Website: walmart
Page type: customer-info-address
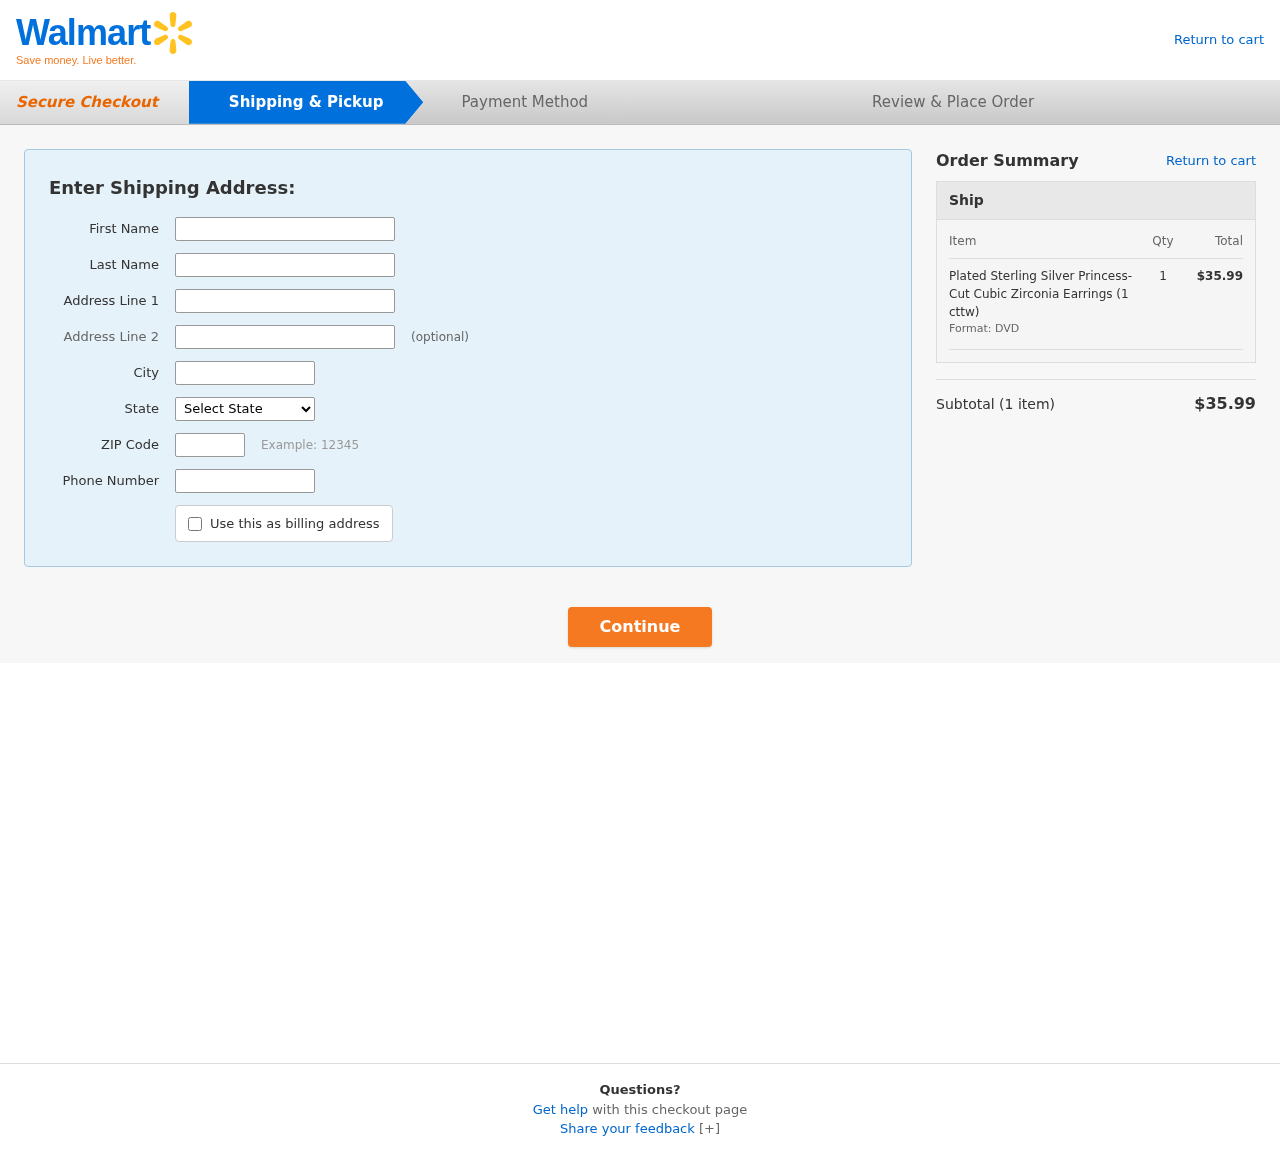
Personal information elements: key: PII_CITY
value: Carlaton
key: PII_FIRSTNAME
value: Melissa
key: PII_LASTNAME
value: Bailey
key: PII_PHONE
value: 7287553179
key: PII_POSTCODE
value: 47099
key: PII_STATE
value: Ohio
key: PII_STREET
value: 12028 Carr View Apt. 692
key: PII_STREET2
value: Apt. 952
Product elements: key: PRODUCT1_NAME
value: Plated Sterling Silver Princess-Cut Cubic Zirconia Earrings (1 cttw)
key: PRODUCT1_QUANTITY
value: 1
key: PRODUCT1_LINE_TOTAL
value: $35.99
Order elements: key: ORDER_NUM_ITEMS
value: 1
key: ORDER_SUBTOTAL
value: $35.99